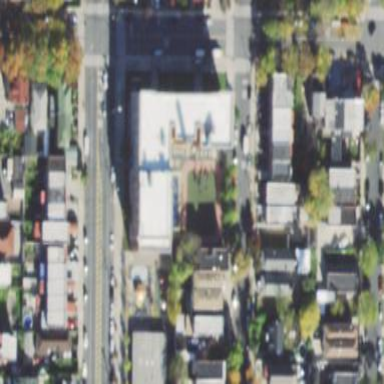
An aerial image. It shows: Asphalt schoolyard.